Interaction volume radius: 5 \u00c5
Interaction volume height: 10 \u00c5
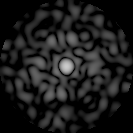
Disorder parameter: 0.853